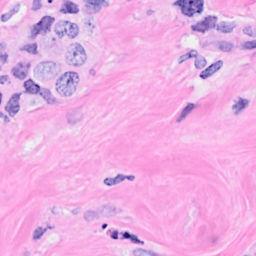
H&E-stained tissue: Breast